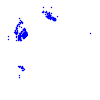
Particle: electron